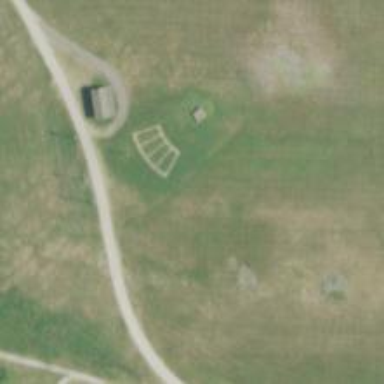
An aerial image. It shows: Shooting range for the sport of shooting.